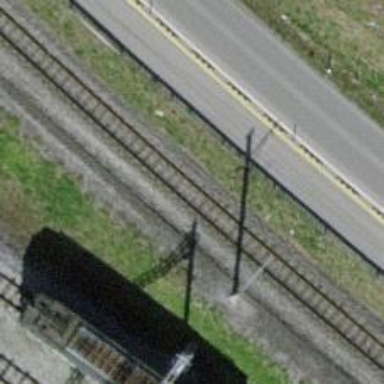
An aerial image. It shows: Narrow-gauge railway with 1 track. The tracks are electrified with contact line.